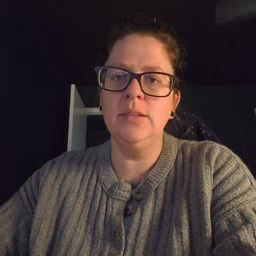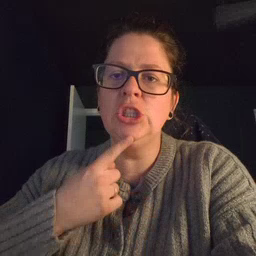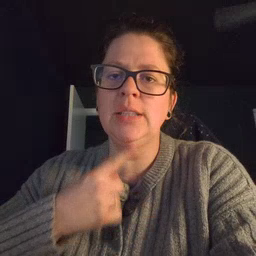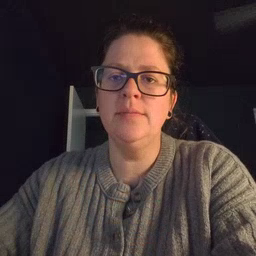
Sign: chin